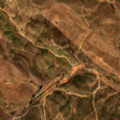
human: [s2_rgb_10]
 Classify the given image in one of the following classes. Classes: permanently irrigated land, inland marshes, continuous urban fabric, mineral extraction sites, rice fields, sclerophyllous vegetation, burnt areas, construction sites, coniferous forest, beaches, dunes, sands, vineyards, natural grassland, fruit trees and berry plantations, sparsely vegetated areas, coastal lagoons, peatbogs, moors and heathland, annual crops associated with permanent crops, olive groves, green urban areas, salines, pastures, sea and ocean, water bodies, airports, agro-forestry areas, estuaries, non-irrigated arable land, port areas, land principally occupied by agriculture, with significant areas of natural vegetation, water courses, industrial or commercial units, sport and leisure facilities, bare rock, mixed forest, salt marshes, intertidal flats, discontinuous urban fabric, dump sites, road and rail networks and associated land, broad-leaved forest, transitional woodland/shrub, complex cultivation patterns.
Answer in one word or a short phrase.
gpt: land principally occupied by agriculture, with significant areas of natural vegetation, sclerophyllous vegetation, transitional woodland/shrub